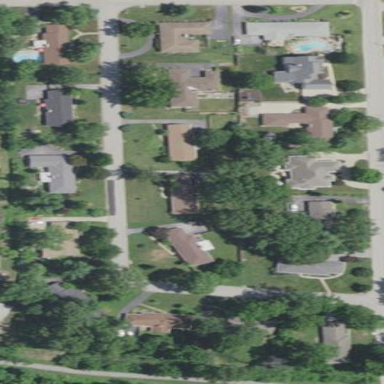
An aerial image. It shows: Residential area composed of single-family homes.